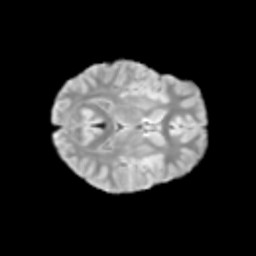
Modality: T2w
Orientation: axial
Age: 12
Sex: female
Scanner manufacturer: siemens
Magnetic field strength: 3 T
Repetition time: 3.8 s
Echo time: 0.07 s